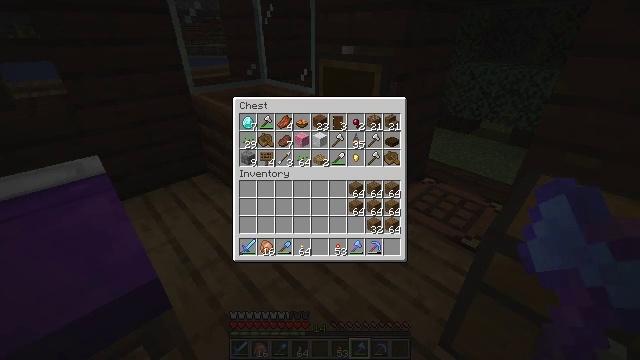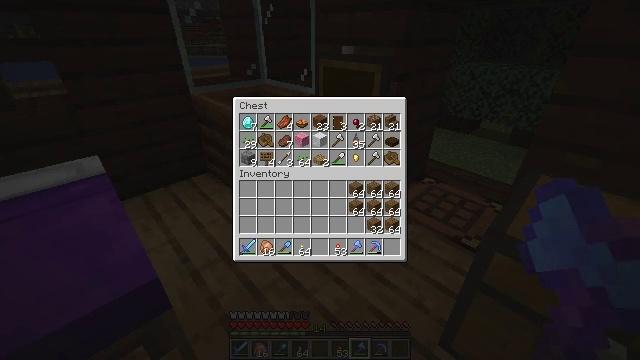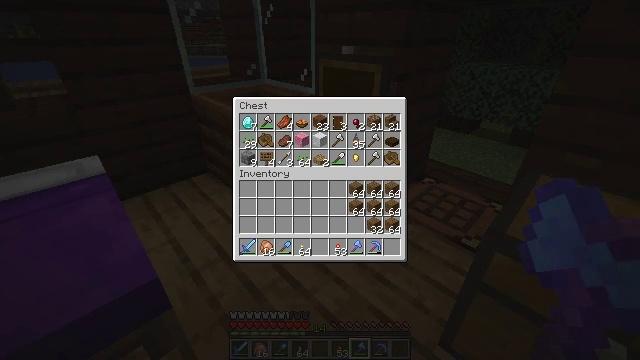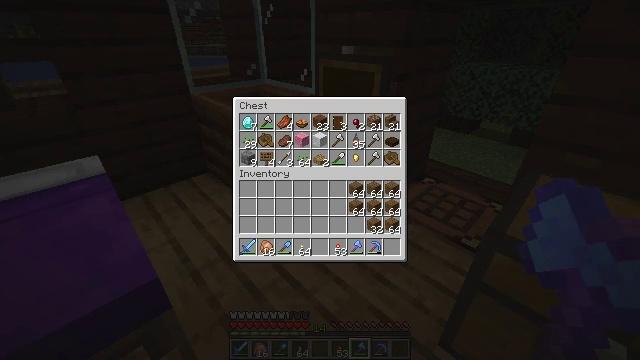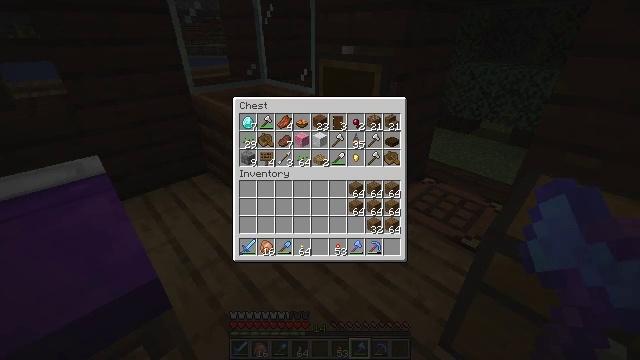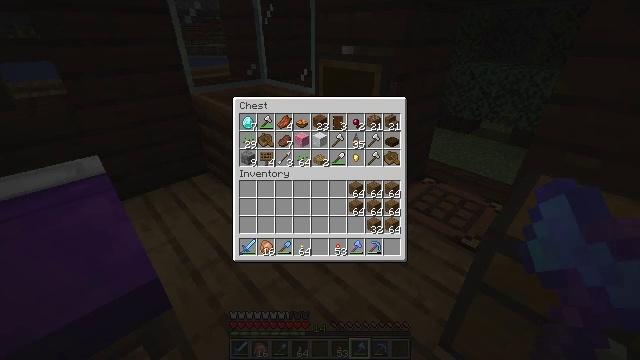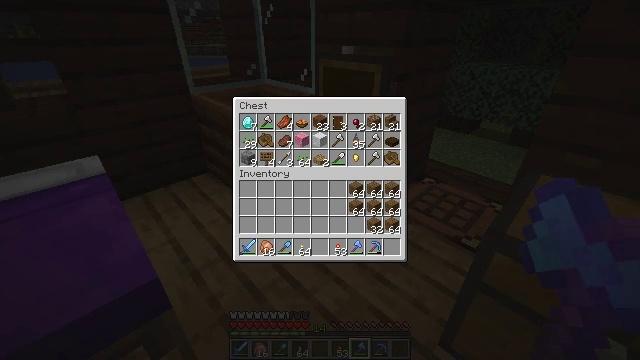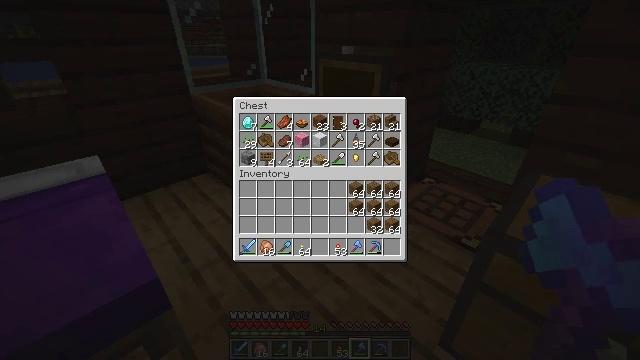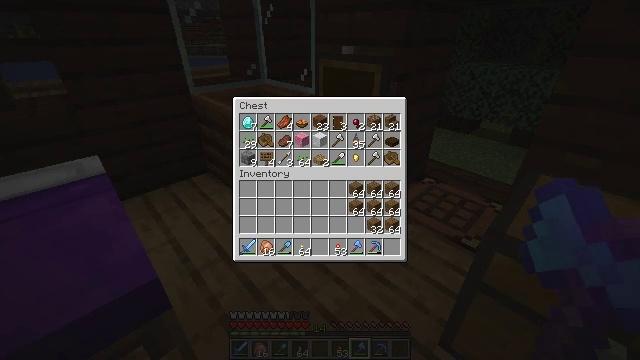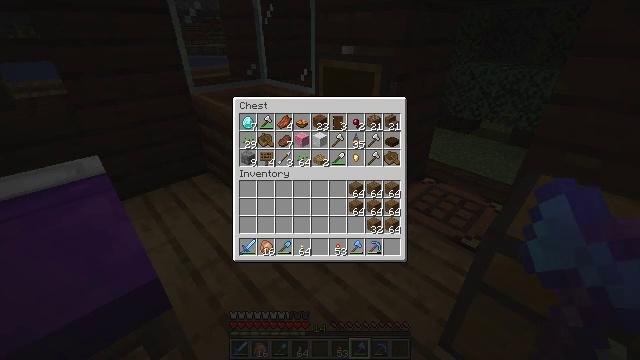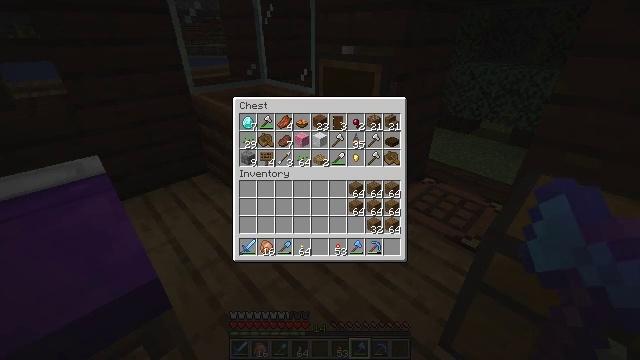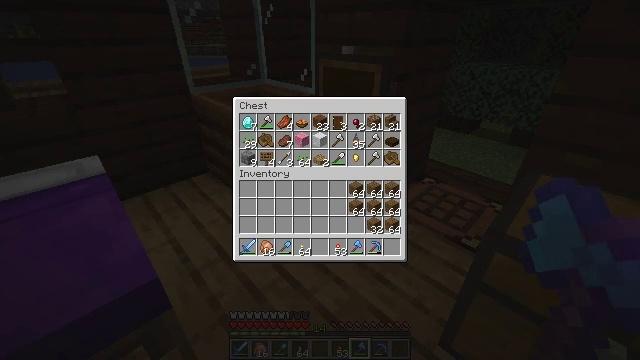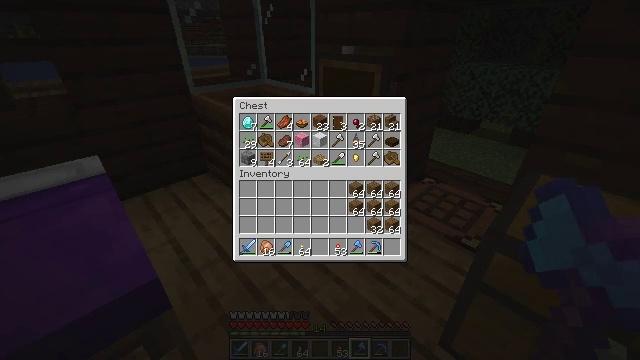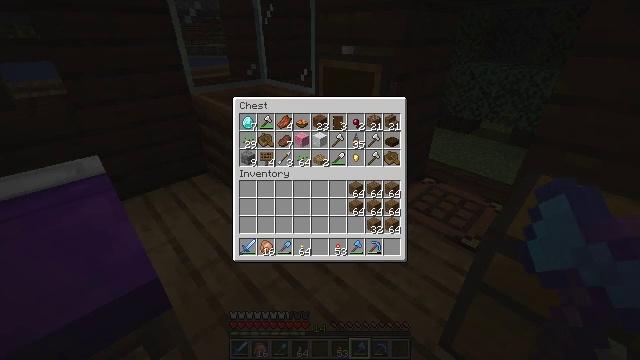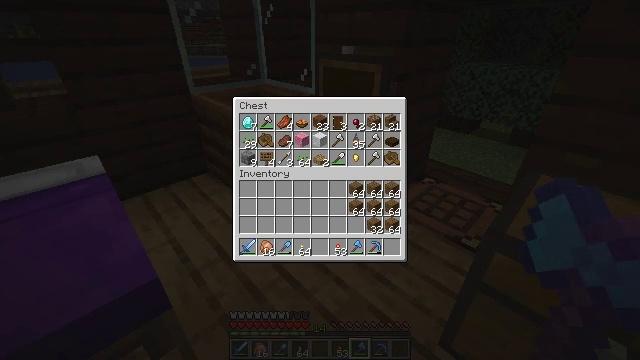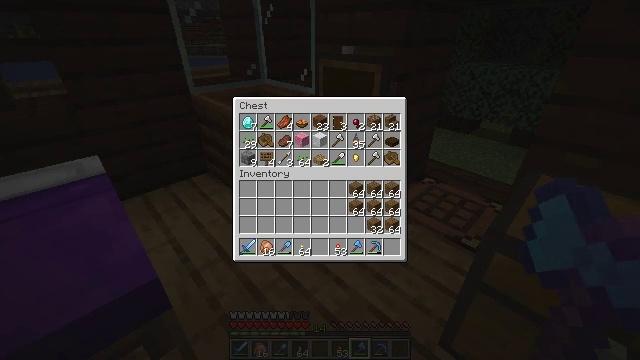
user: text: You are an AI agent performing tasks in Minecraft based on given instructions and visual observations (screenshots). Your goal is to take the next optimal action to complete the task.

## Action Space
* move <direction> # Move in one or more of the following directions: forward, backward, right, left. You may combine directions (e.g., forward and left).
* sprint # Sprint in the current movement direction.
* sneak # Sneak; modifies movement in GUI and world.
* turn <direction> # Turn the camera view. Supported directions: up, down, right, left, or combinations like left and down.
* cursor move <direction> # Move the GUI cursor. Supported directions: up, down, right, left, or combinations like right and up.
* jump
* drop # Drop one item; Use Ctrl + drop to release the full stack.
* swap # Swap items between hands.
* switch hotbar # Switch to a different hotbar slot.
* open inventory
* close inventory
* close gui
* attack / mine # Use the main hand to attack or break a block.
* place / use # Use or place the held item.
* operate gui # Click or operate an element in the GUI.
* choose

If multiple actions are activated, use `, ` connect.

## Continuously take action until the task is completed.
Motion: motion action
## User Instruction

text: Mix brown dye with wool to craft a brown bed.
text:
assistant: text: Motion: no_op
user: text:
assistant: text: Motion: no_op
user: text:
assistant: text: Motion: no_op
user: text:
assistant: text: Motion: no_op
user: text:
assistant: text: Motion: no_op
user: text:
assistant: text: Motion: no_op
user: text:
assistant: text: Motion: no_op
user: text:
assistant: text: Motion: no_op
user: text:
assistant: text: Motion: no_op
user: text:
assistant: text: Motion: no_op
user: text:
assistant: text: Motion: no_op
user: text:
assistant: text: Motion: no_op
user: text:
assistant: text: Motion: no_op
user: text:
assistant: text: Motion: no_op
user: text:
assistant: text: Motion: no_op
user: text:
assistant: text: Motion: no_op
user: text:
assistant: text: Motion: no_op
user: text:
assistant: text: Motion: no_op
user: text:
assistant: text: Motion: no_op
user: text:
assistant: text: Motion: no_op
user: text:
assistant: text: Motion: no_op
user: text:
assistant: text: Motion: no_op
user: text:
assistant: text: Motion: no_op
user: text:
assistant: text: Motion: no_op
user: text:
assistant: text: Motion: no_op
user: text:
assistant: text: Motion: no_op
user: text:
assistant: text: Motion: no_op
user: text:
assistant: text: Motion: no_op
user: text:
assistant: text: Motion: no_op
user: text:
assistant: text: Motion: no_op